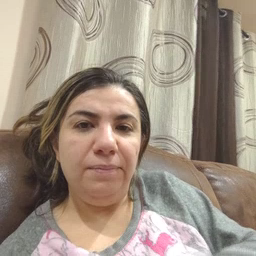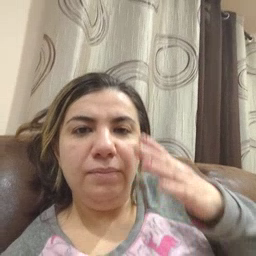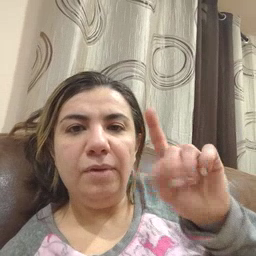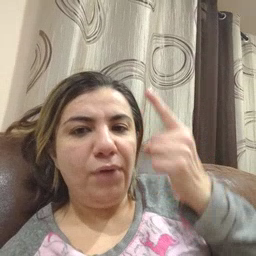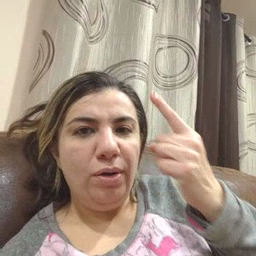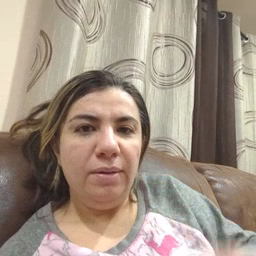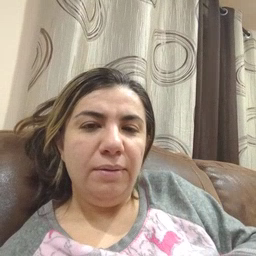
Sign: first